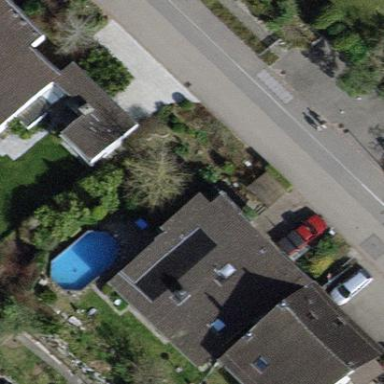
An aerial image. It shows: Terrace building.